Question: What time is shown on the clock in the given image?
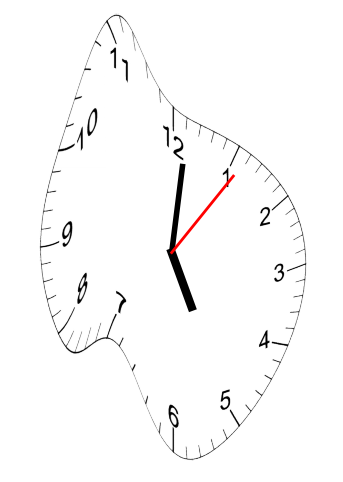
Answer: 05:01:06